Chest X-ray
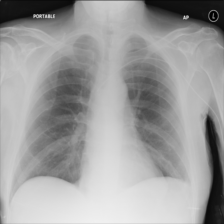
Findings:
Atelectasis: positive
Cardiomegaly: negative
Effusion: negative
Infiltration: negative
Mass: negative
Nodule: negative
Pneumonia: negative
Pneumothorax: negative
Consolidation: negative
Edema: negative
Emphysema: negative
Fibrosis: negative
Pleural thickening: negative
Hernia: negative